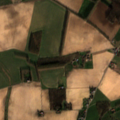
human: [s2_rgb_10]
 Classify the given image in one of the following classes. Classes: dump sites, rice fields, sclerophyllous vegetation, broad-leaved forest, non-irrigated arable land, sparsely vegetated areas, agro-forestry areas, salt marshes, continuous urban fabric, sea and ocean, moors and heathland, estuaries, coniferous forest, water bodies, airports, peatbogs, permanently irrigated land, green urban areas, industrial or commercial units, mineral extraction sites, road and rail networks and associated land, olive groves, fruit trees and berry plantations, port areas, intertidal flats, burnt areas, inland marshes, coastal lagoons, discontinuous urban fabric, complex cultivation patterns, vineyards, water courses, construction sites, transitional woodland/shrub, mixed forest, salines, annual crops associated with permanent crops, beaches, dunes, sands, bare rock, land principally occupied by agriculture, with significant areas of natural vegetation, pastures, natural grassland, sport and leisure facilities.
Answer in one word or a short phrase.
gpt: discontinuous urban fabric, non-irrigated arable land, complex cultivation patterns